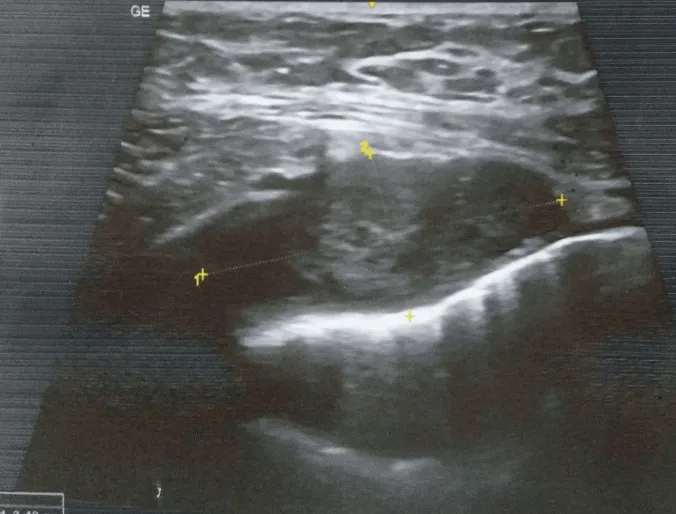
HRUSG of the right infraclavicular region was suggestive of intramuscular heterogenous collection. HRUSG - high-resolution ultrasonography.
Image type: radiology (ultrasound)